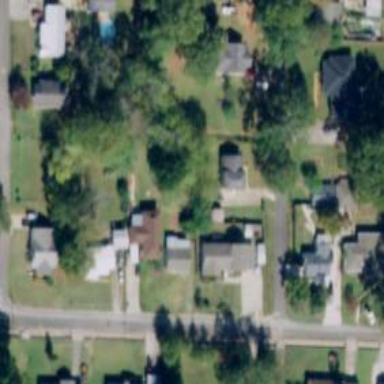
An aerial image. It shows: Alley classified as service road.